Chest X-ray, AP view. Patient: 49 years old, sex M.
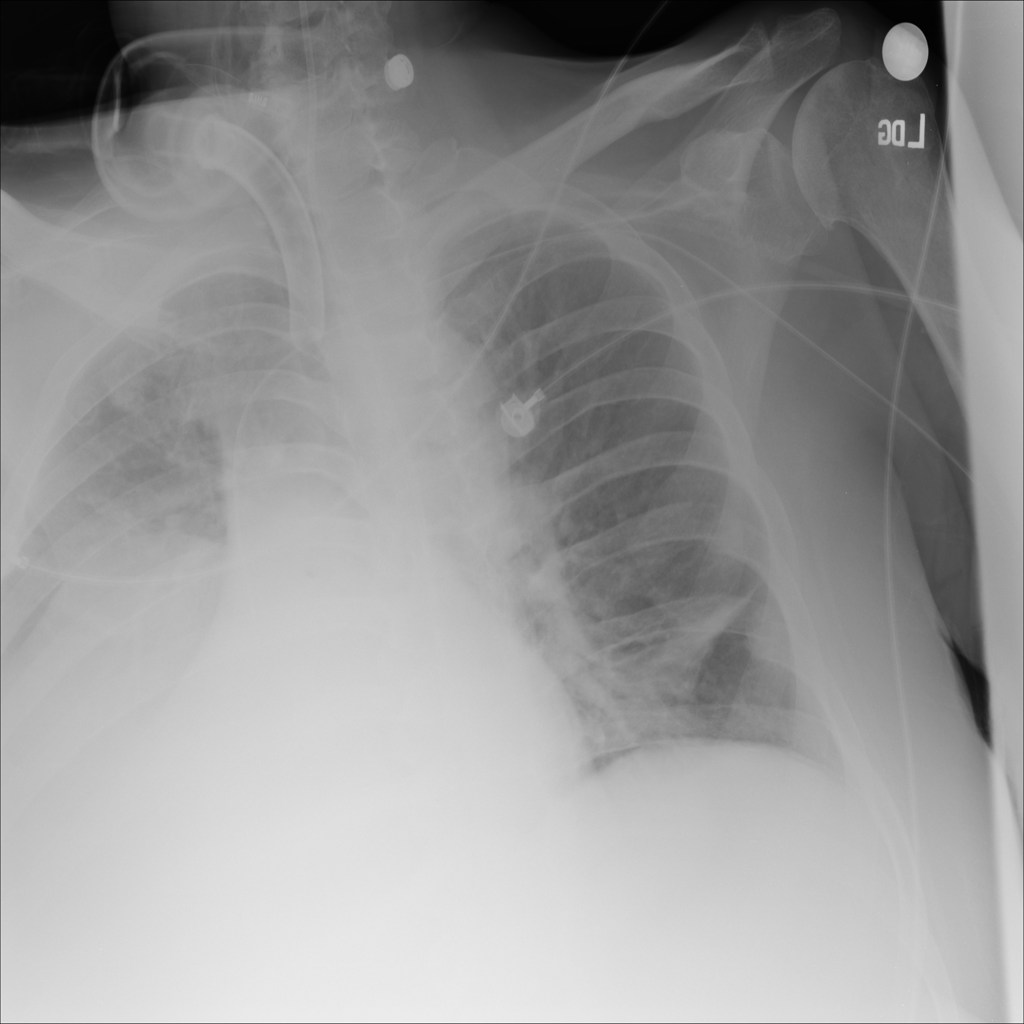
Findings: Atelectasis